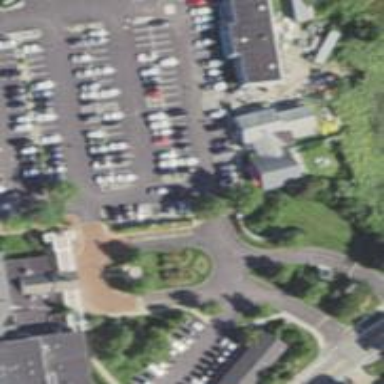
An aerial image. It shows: Parking space.